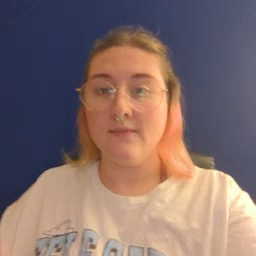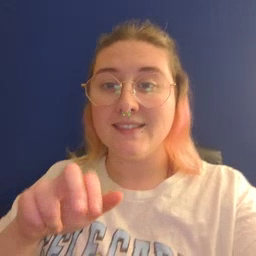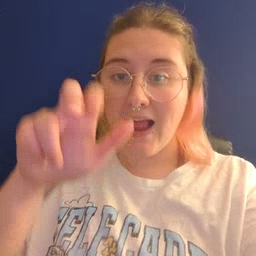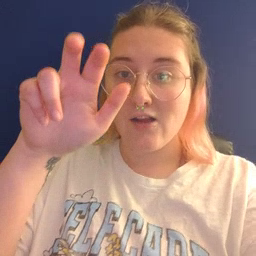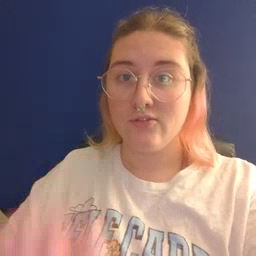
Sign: stairs